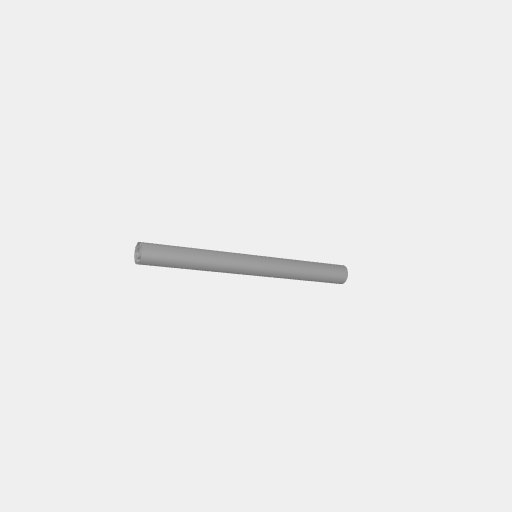
Part: GoTUBE360